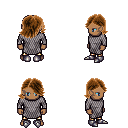
a pixel art fantasy rpg character, male body template, human, dark skin, chain mail, gold greaves, brown swoop hairstyle, metal boots, four views (front, back, left, right), 2x2 character sprite sheet, small pixel art, hard edges, no anti-aliasing